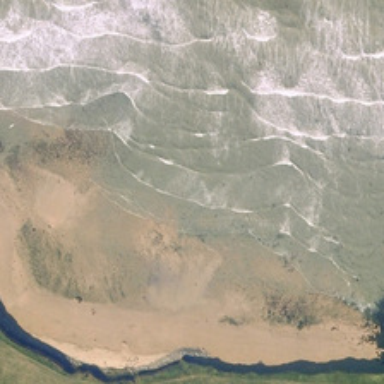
Many wave ripples are next to a sandy beach .